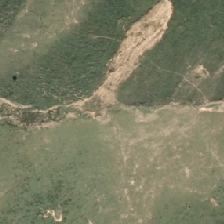
Land cover: high_producing_grassland